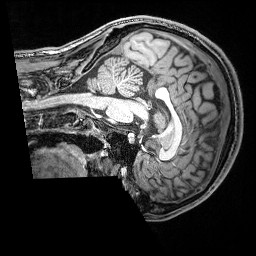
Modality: T1w
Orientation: sagittal
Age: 21
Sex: male
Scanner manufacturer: siemens
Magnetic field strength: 3 T
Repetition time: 2.53 s
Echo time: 0.00388 s